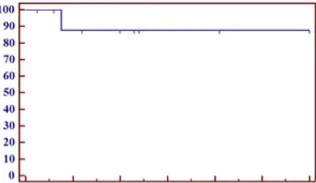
Survival outcomes at a median follow-up of 29 months for all patients and 37 months for surviving patients. (A) Locoregional control.
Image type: chart (chart)